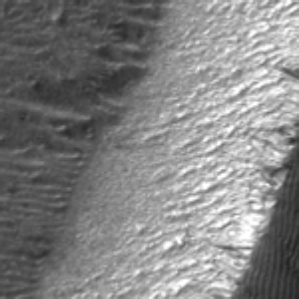
Label: frost